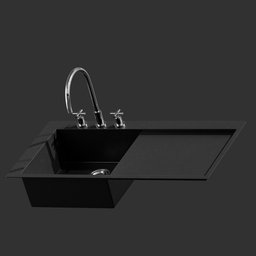
Label: appliances